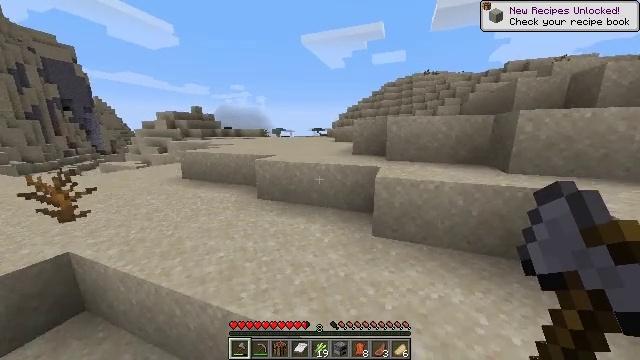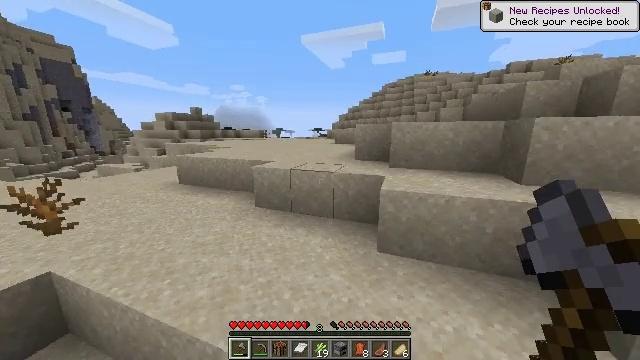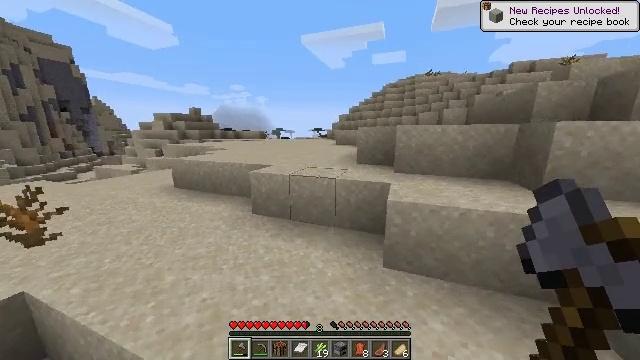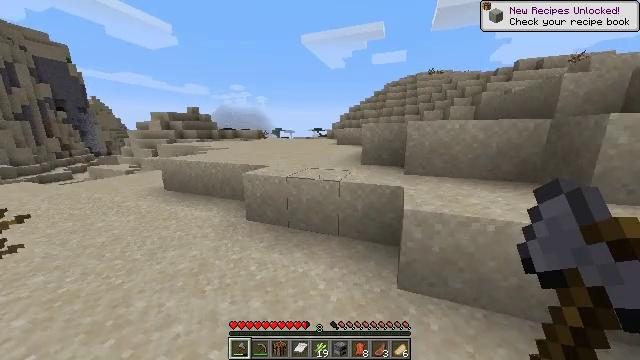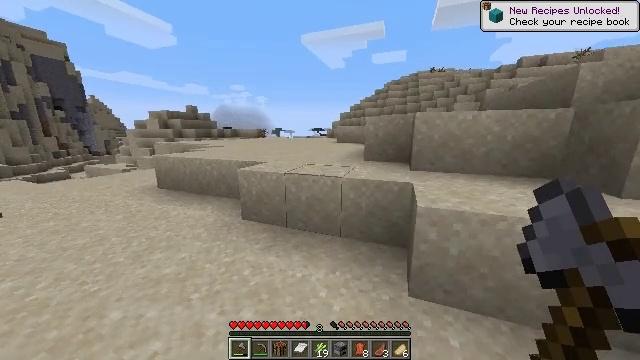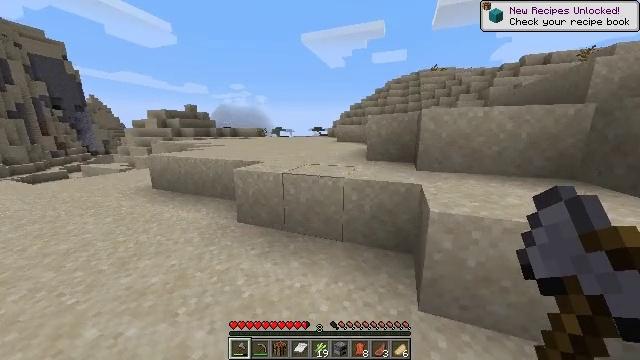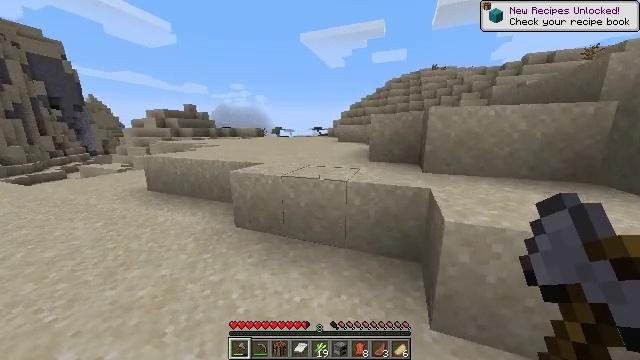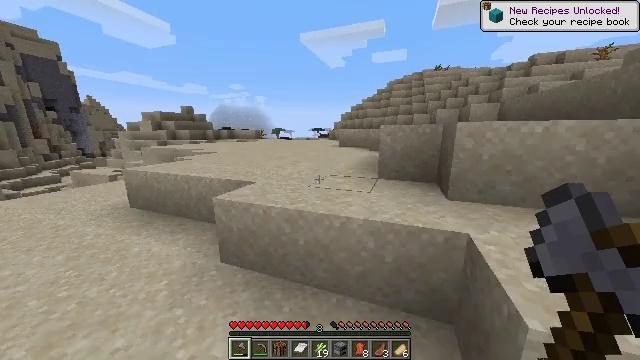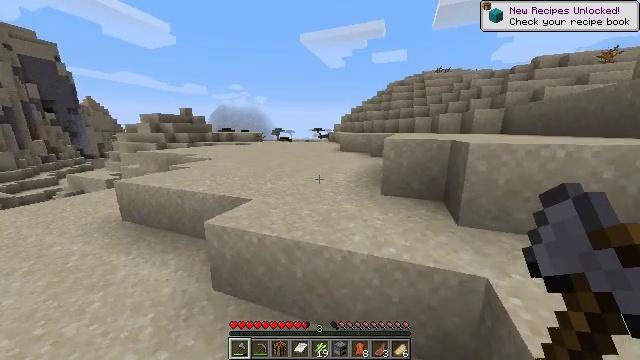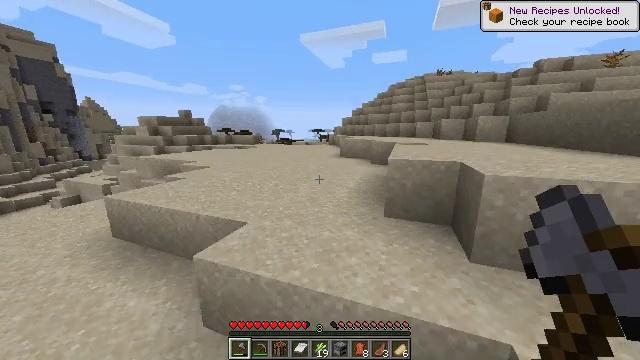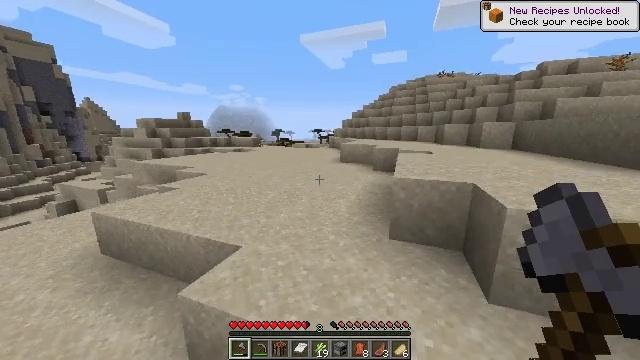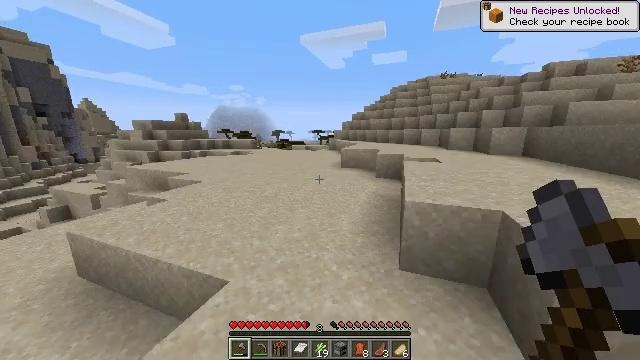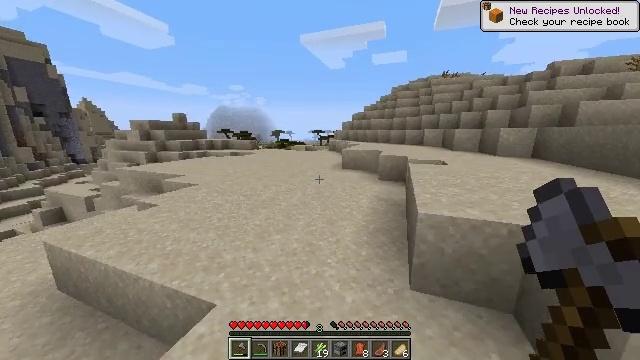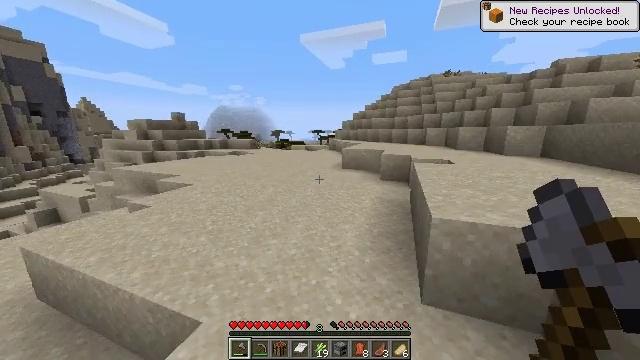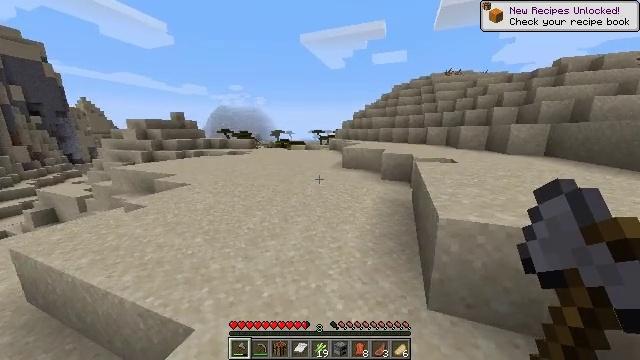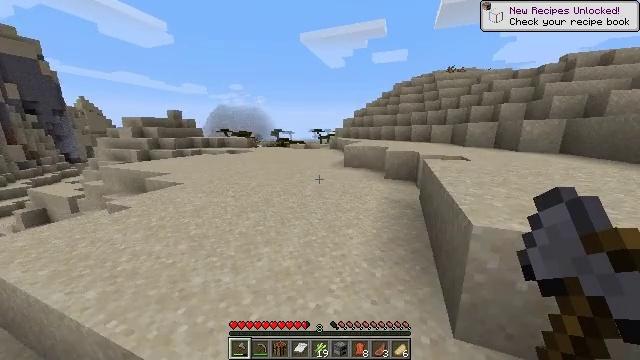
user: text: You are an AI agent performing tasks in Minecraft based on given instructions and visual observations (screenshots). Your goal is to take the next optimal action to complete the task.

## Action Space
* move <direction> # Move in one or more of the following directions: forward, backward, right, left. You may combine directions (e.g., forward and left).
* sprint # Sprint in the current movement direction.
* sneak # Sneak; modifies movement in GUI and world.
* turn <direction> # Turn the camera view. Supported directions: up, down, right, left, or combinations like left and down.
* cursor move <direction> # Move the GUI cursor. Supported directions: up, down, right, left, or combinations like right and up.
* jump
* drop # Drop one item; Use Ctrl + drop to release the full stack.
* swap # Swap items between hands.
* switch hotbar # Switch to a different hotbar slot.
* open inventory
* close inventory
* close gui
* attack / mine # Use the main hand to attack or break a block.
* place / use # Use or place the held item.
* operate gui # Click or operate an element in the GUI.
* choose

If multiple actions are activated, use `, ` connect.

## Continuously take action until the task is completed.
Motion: motion action
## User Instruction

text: Mine the dead bush in the desert.
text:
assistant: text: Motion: move forward, sprint, jump
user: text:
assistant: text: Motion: move forward, sprint, jump
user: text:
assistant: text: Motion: move forward, sprint, jump
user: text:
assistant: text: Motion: move forward, sprint, jump
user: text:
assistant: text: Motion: move forward, sprint, jump
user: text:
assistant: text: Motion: move forward, sprint, jump
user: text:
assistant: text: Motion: move forward, sprint, jump
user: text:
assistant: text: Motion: move forward, sprint, jump
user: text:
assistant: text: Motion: move forward, sprint, jump
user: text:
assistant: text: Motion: move forward, sprint, jump
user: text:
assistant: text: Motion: move forward, sprint, jump
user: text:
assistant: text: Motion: move forward, sprint, jump
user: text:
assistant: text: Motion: move forward, sprint, jump
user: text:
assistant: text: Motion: move forward, sprint, jump
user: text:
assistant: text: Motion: move forward, sprint, jump
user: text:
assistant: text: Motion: move forward, sprint, jump
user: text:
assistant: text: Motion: move forward, sprint, jump
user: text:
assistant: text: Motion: move forward, sprint, jump
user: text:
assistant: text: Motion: move forward, sprint, turn right, jump
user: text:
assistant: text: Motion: move forward, sprint, turn right, jump
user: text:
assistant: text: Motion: move forward, sprint, turn right, jump
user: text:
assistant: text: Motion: move forward, sprint, jump
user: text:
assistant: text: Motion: move forward, sprint, jump
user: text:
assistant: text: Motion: move forward, sprint, jump
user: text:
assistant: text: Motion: move forward, sprint, jump
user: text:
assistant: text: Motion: move forward, sprint, turn right, jump
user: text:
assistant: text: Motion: move forward, sprint, jump
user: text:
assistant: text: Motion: move forward, sprint, jump
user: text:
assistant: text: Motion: move forward, sprint, jump
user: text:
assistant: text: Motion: move forward, sprint, jump